Question: I am trying to use 'Canvas.drawLine' method to draw a polygon
Here's the code that I am using
'''
Canvas canvas = new Canvas(cache);
Paint paint = new Paint();
paint.setStrokeWidth(16);
paint.setColor(this.currentDrawing.getColor());
paint.setFlags(Paint.ANTI_ALIAS_FLAG);
systemCanvas.drawBitmap(cache, 0, 0, paint);
paint.setStrokeCap(Cap.ROOUND);
canvas.drawLine(from.getLeft(), from.getTop(), to.getLeft(), to.getTop(), paint);
'''
And this is the output that I am getting:

Notice the way the lines render, they break on the round shapes and don't join smoothly. I understand why is it happening but I don't know how to make it smooth and consistent.
Any help is appreciated.
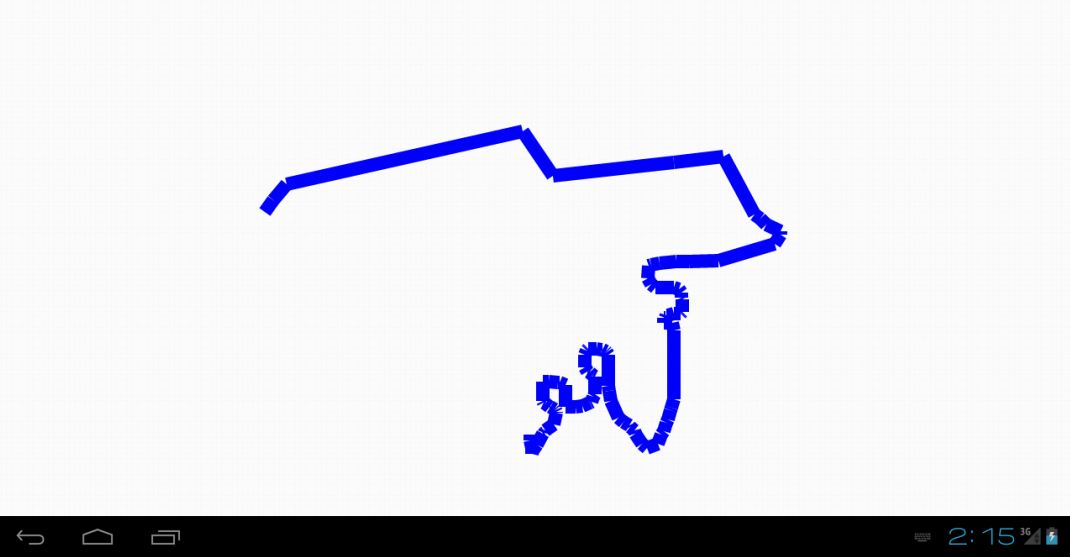
Answer: Please check this answer out because it is similar to your question:
<URL>
Please let me know if this helps!